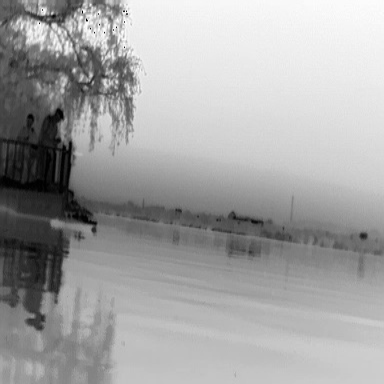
There are two objects shown in the infrared image, including a canoe, and a warship.